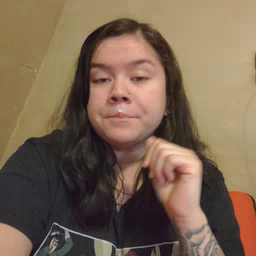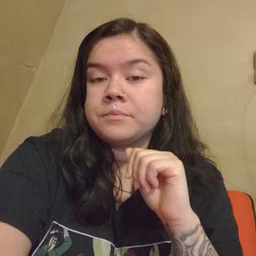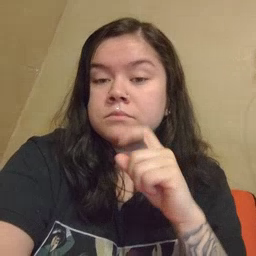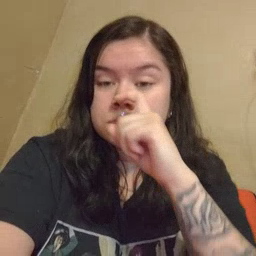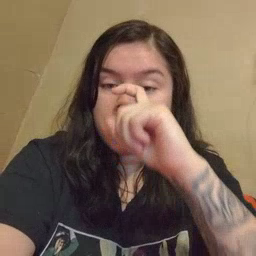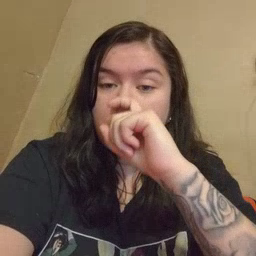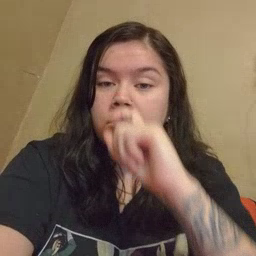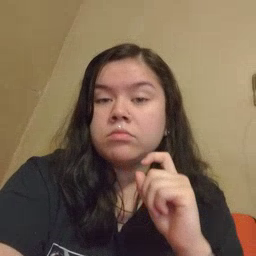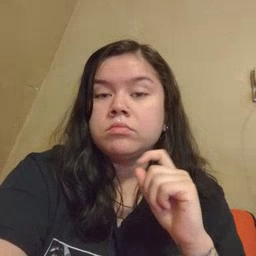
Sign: doll